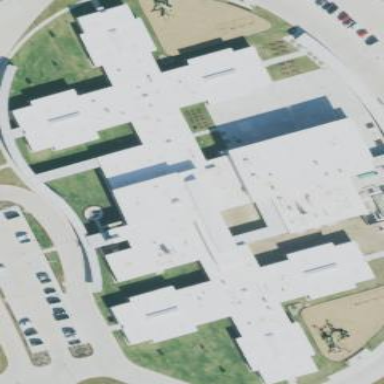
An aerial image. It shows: School building.